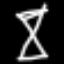
Label: hourglass